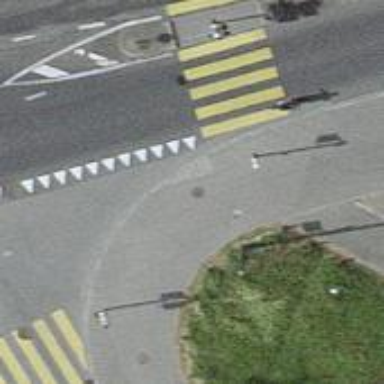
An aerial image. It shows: Kerb barrier.